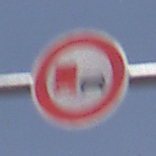
Verkehrszeichen: UeberholverbotKraftfahrzeuge
Umgebung: Outdoor, Nature
Tageszeit: Midday
Wetter: PartlyCloudy
Licht: Natural
Jahreszeit: NotSpecified
Kontrast: HighContrast